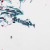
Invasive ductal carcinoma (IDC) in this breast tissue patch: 0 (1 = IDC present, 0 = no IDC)